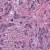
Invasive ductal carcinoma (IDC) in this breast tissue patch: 1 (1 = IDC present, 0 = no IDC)